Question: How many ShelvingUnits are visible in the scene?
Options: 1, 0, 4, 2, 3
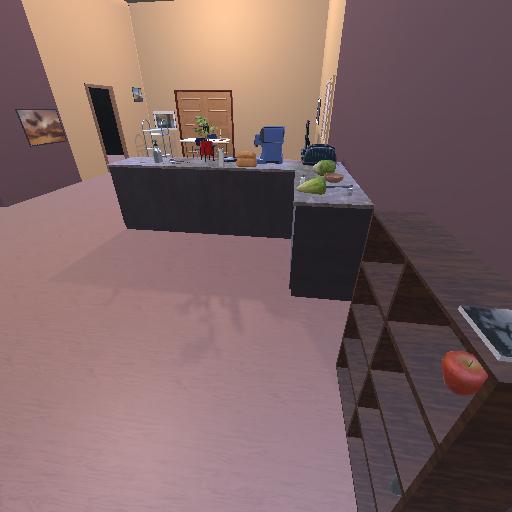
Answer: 1